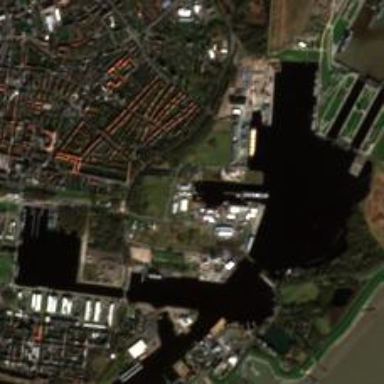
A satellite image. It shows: Man-made quay.